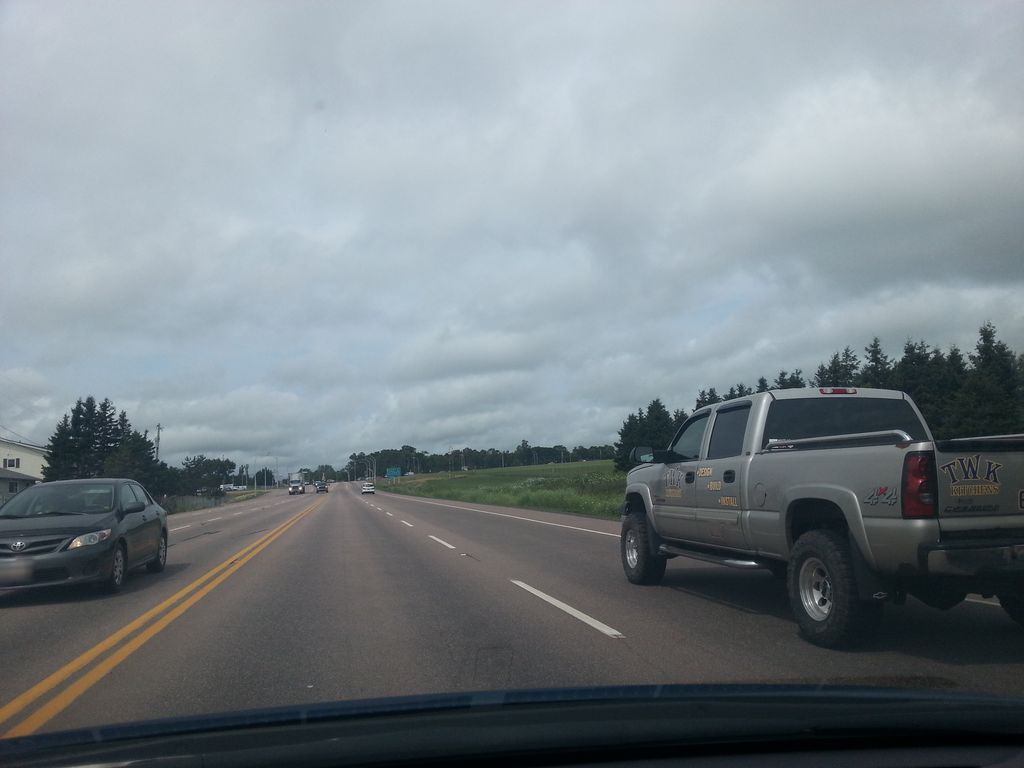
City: charlottetown